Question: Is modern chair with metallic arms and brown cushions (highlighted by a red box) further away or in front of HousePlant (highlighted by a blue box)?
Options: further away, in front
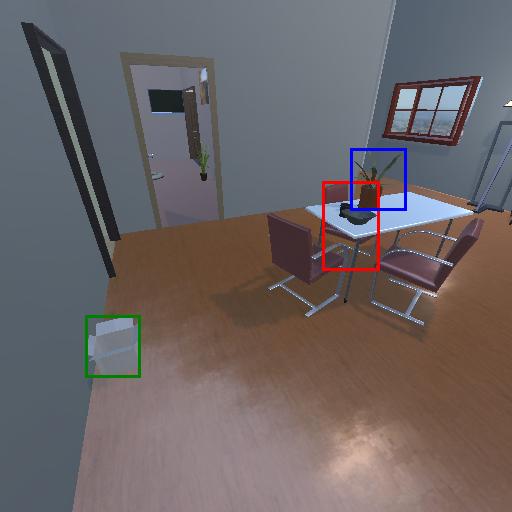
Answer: further away